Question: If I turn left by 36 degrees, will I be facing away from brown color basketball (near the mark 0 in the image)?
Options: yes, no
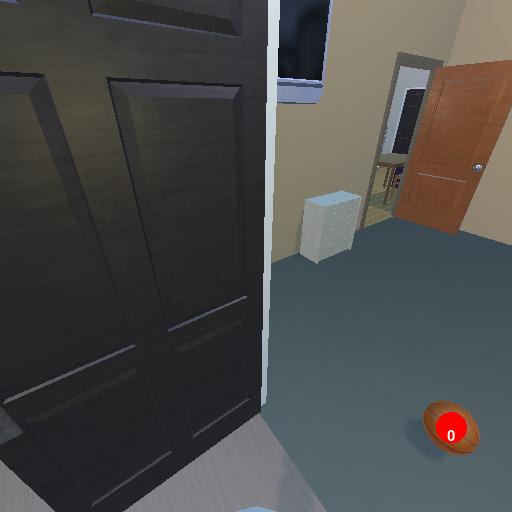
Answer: yes